Question: I am using following code for SQLConnection in android:
'''
public void queryResultSet(String CommandSQL) throws ClassNotFoundException, java.sql.SQLException
{
ResultSet rs;
Connection conn = null;
Toast msg1 = Toast.makeText(getBaseContext(),
"Name = " + CommandSQL, Toast.LENGTH_LONG);
msg1.show();
Class.forName("net.sourceforge.jtds.jdbc.Driver");
String username="14Graficali\Administrator";
String ConnUrl="jdbc:jtds:sqlserver://14GRAFICALI\MSSQLSERVER2008;DatabaseName=DVDKiosk;user=14Graficali\Administrator;Instance=SQLExpress";
conn = DriverManager.getConnection(ConnUrl);
Statement st=conn.createStatement();
rs=st.executeQuery(CommandSQL);
while(rs.next())
{
Toast msg2 = Toast.makeText(getBaseContext(),
"Name = " + rs.getString("UserName"), Toast.LENGTH_LONG);
msg2.show();
}
}
'''
I have included 'net.sourceforge.jtds.jdbc.Driver' as we can see below :

'''
08-20 10:57:42.087: W/System.err(400): java.lang.ClassNotFoundException: net.sourceforge.jtds.jdbc.Driver
08-20 10:57:42.087: W/System.err(400): at java.lang.Class.classForName(Native Method)
08-20 10:57:42.087: W/System.err(400): at java.lang.Class.forName(Class.java:234)
08-20 10:57:42.087: W/System.err(400): at java.lang.Class.forName(Class.java:181)
08-20 10:57:42.087: W/System.err(400): at com.example.registrationapp.Login.queryResultSet(Login.java:93)
08-20 10:57:42.087: W/System.err(400): at com.example.registrationapp.Login$1.onClick(Login.java:126)
08-20 10:57:42.087: W/System.err(400): at android.view.View.performClick(View.java:2485)
08-20 10:57:42.087: W/System.err(400): at android.view.View$PerformClick.run(View.java:9080)
08-20 10:57:42.087: W/System.err(400): at android.os.Handler.handleCallback(Handler.java:587)
08-20 10:57:42.087: W/System.err(400): at android.os.Handler.dispatchMessage(Handler.java:92)
08-20 10:57:42.098: W/System.err(400): at android.os.Looper.loop(Looper.java:123)
08-20 10:57:42.098: W/System.err(400): at android.app.ActivityThread.main(ActivityThread.java:3683)
08-20 10:57:42.098: W/System.err(400): at java.lang.reflect.Method.invokeNative(Native Method)
08-20 10:57:42.098: W/System.err(400): at java.lang.reflect.Method.invoke(Method.java:507)
08-20 10:57:42.098: W/System.err(400): at com.android.internal.os.ZygoteInit$MethodAndArgsCaller.run(ZygoteInit.java:839)
08-20 10:57:42.098: W/System.err(400): at com.android.internal.os.ZygoteInit.main(ZygoteInit.java:597)
08-20 10:57:42.098: W/System.err(400): at dalvik.system.NativeStart.main(Native Method)
08-20 10:57:42.098: W/System.err(400): Caused by: java.lang.NoClassDefFoundError: net.sourceforge.jtds.jdbc.Driver
08-20 10:57:42.107: W/System.err(400): ... 16 more
08-20 10:57:42.107: W/System.err(400): Caused by: java.lang.ClassNotFoundException: net.sourceforge.jtds.jdbc.Driver in loader dalvik.system.PathClassLoader[/data/app/com.example.registrationapp-1.apk]
08-20 10:57:42.107: W/System.err(400): at dalvik.system.PathClassLoader.findClass(PathClassLoader.java:240)
08-20 10:57:42.107: W/System.err(400): at java.lang.ClassLoader.loadClass(ClassLoader.java:551)
08-20 10:57:42.107: W/System.err(400): at java.lang.ClassLoader.loadClass(ClassLoader.java:511)
'''
Please help me.
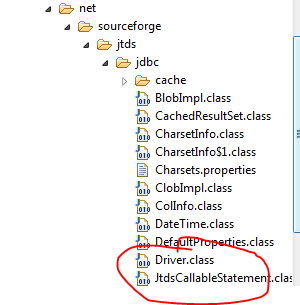
Answer: If you have already added the jtds-1.2.5 driver, good. Otherwise:
Right click on the Project > Properties > Libraries Tab Add the jtds-1.2.5.jar file by clicking on "Add External JARs"
Next, in the Order and Export tab (Right next to Libraries in the Java Build Path window) check the box for jtds-1.2.5.jar (and any other external jars you might have).
This will export the .jar containing the driver with the .apk file.